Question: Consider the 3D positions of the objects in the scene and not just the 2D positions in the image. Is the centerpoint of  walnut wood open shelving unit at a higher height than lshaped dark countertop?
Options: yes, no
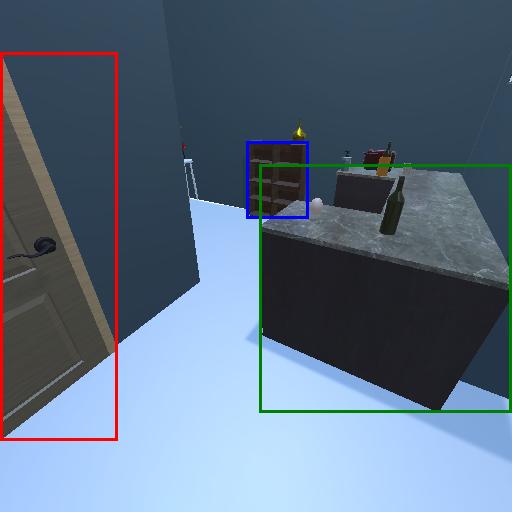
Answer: yes